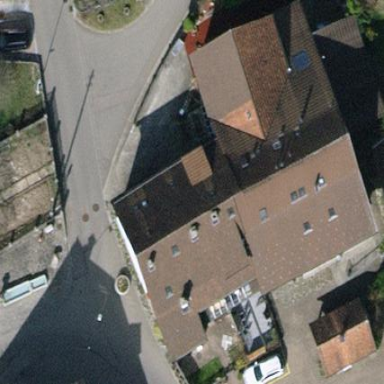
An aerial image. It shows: Terrace-style building with gabled roof.